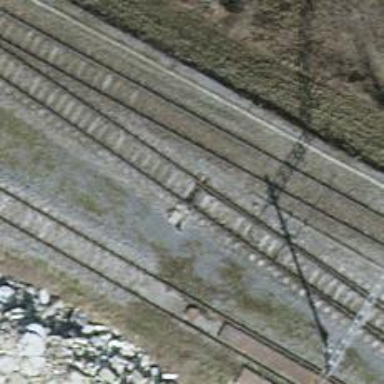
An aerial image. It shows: Railway switch.